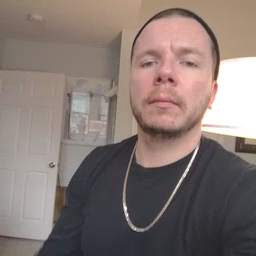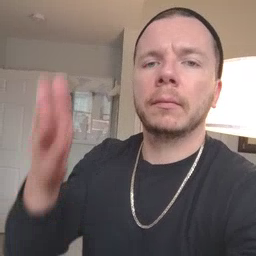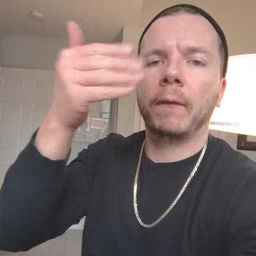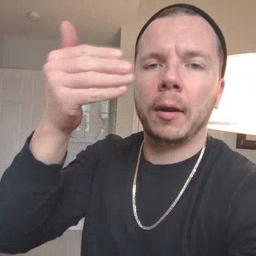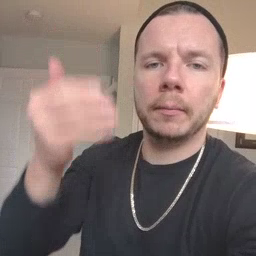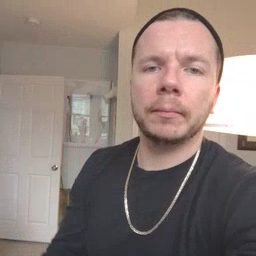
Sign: flag